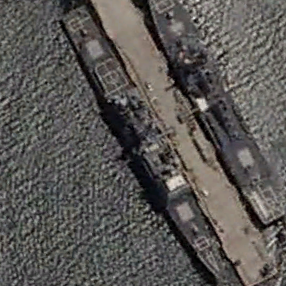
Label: cruiser